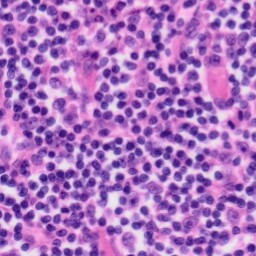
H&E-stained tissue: Tonsil